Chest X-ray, PA view. Patient: 68 years old, sex M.
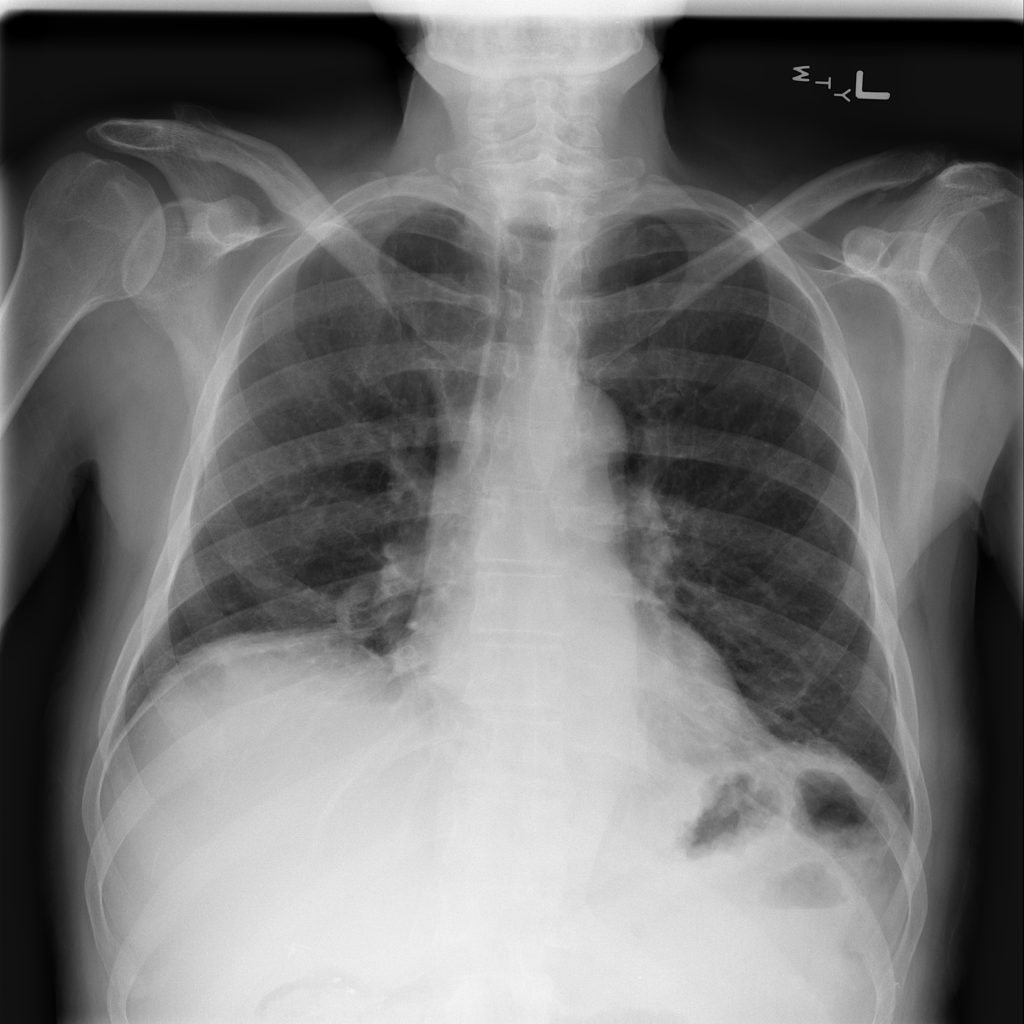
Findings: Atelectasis